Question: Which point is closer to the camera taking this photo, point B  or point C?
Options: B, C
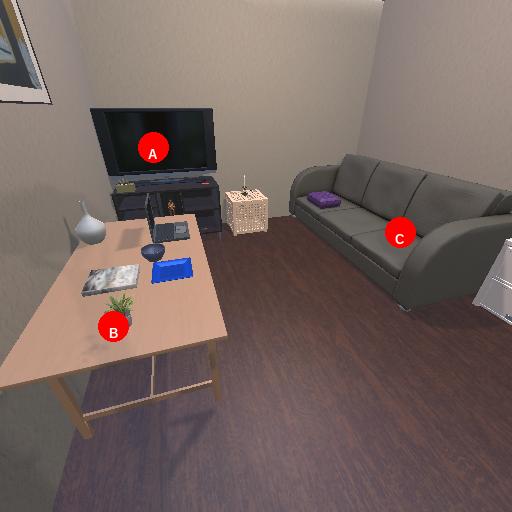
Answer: B